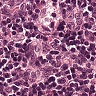
Metastatic tissue present: no